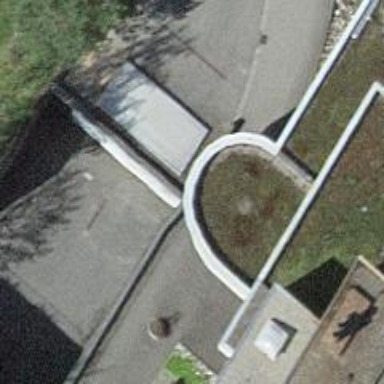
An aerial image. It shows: Retaining wall.